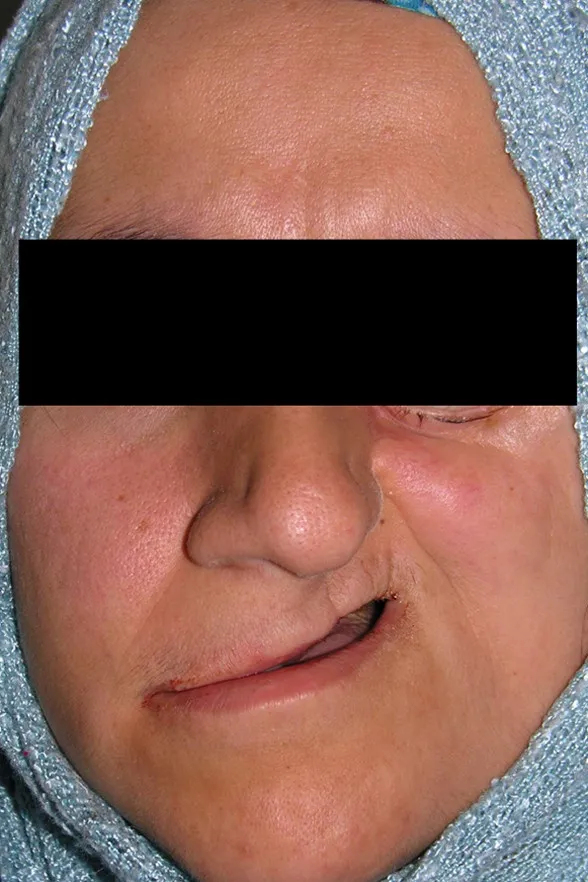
Facial view of patient no 3 after 5 years surgery.
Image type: medical_photograph (oral_photograph)